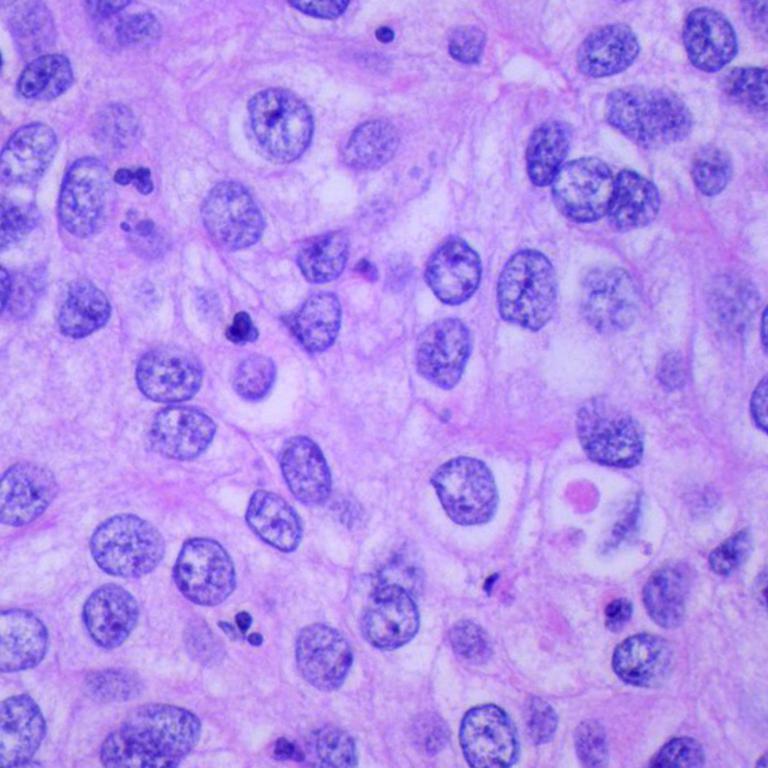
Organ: lung
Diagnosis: squamous carcinomas